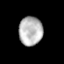
Tissue: prostate
Cell type: T cells
Senescence score: 0.2817
Nuclear area (px): 666
Mean DAPI intensity: 183.938